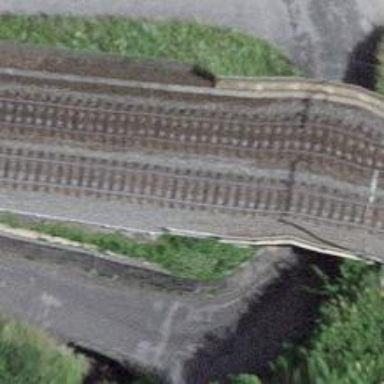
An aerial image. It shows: Bridge over electrified railway with contact line.